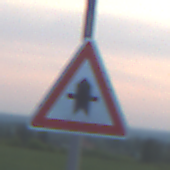
Verkehrszeichen: Vorfahrt
Umgebung: Outdoor, Nature
Tageszeit: SunriseSunset
Wetter: PartlyCloudy
Licht: Natural
Jahreszeit: NotSpecified
Kontrast: MediumContrast